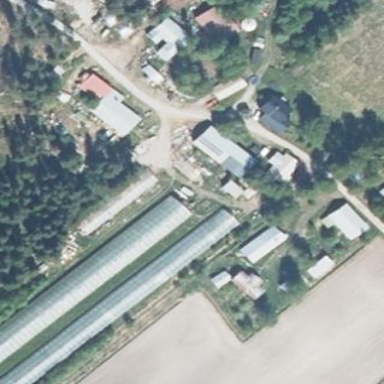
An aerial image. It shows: Farmyard area.